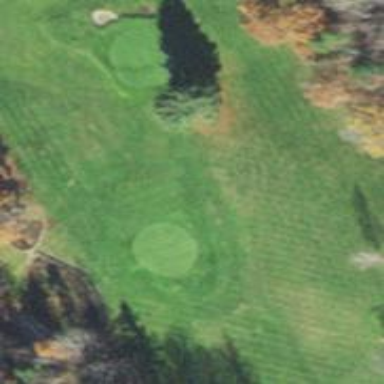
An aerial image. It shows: View of golf hole.